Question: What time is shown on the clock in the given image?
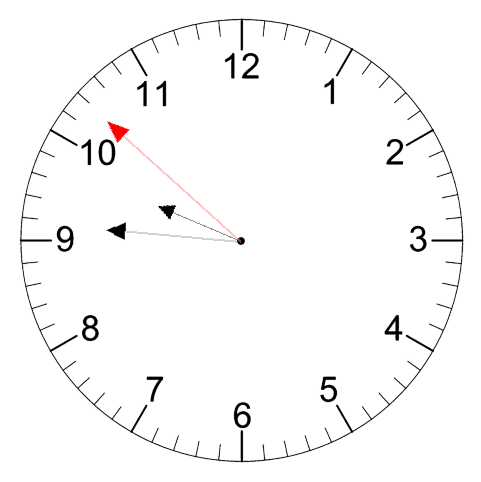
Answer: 09:45:52